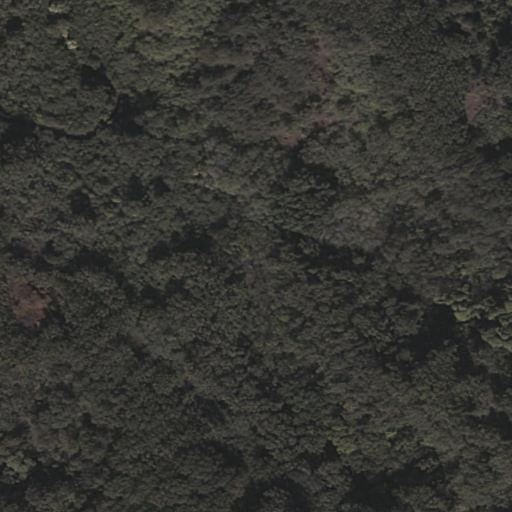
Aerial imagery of valley in Hawaii named Hulopoʻe Gulch containing only unknown